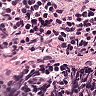
Metastatic tissue present: no